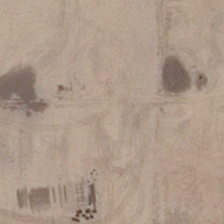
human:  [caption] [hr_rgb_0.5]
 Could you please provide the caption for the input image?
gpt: the bare land is very broad .

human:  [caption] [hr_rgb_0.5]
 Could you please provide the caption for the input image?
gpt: there's something brown on the bare land .

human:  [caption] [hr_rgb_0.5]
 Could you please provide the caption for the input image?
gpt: the bare land is very broad .

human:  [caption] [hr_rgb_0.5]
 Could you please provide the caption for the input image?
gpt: there's something brown on the bare land .

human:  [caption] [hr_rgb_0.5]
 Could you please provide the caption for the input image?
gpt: the bare land is very broad .